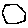
Label: hexagon